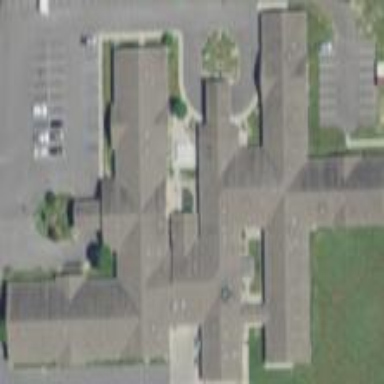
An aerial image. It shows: Nursing home building.